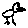
Label: bird